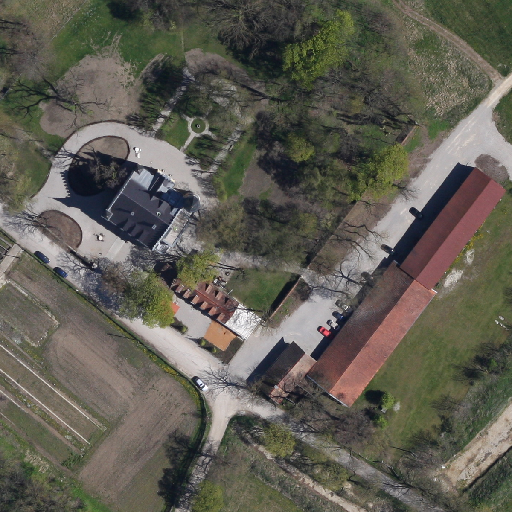
Referring expression: road